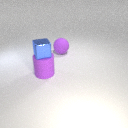
small blue metal cube above large purple rubber cylinder